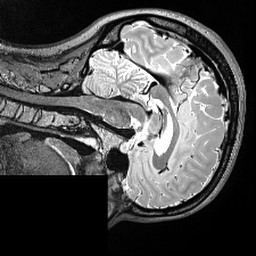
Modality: T2w
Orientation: sagittal
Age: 27
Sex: female